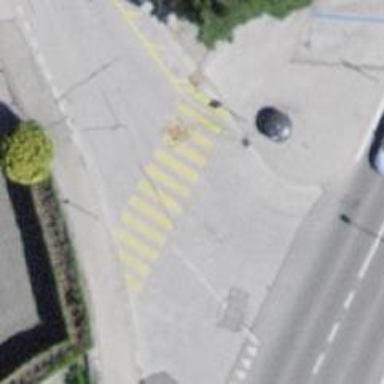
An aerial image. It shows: Zebra crossing on the road.